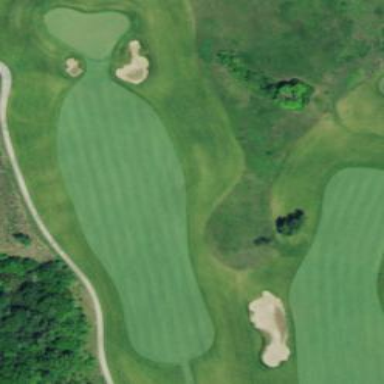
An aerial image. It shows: Golf fairway surrounded by grass.